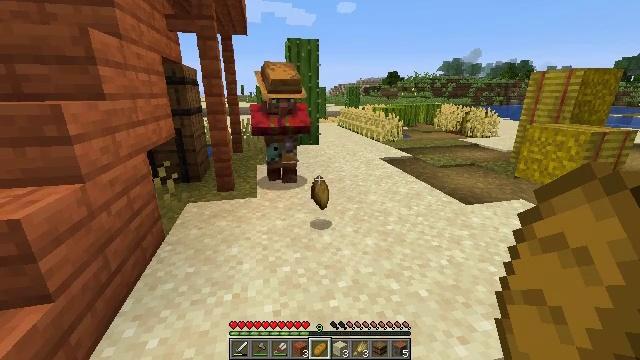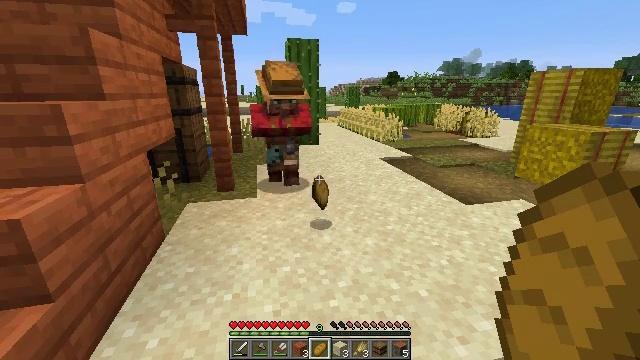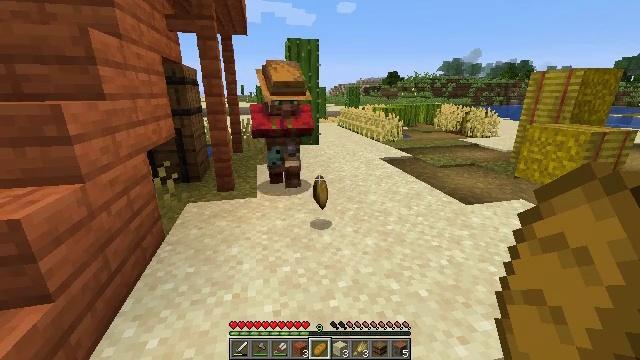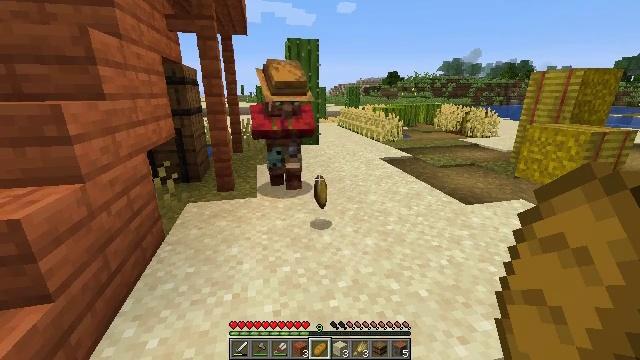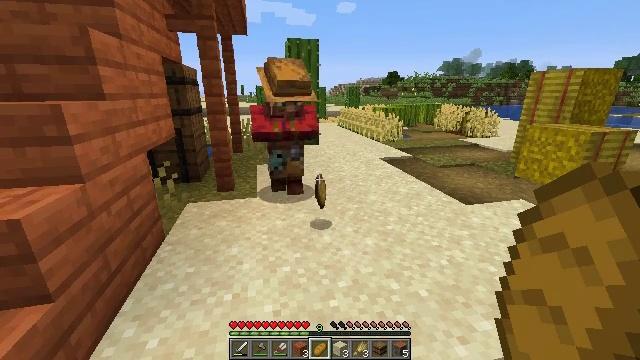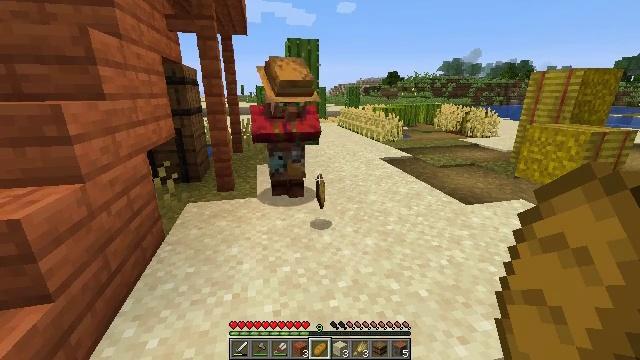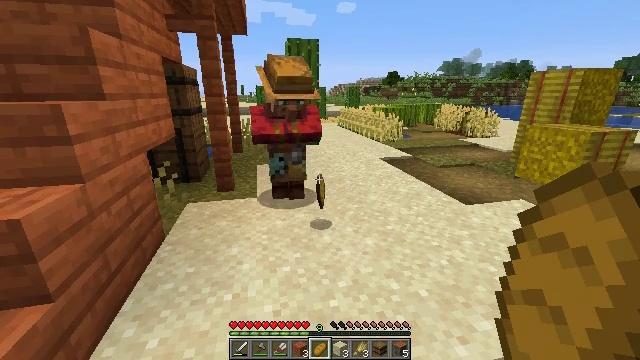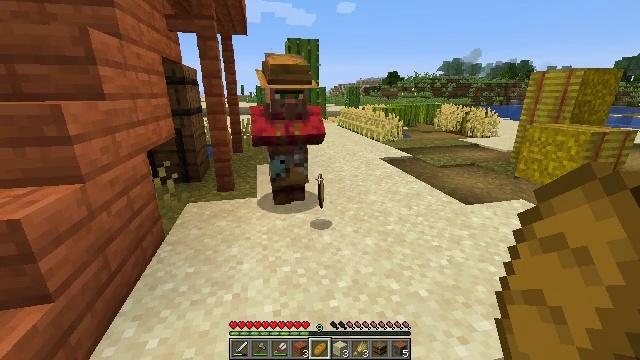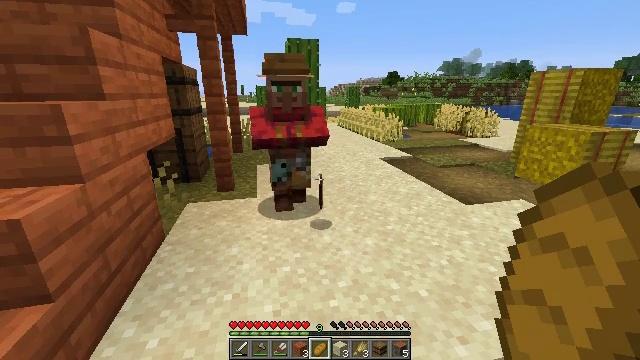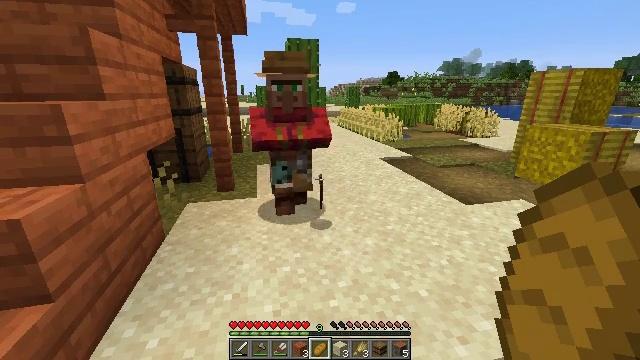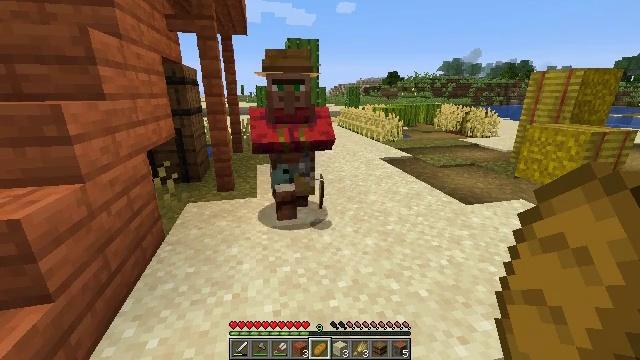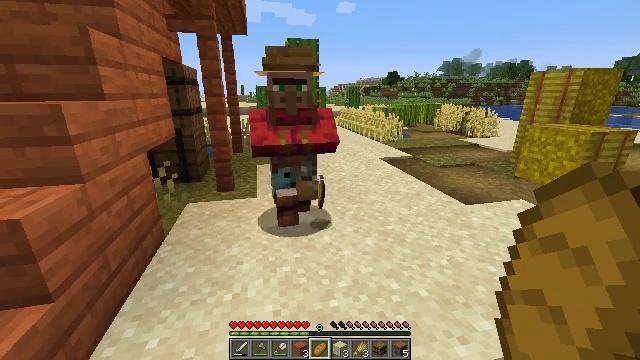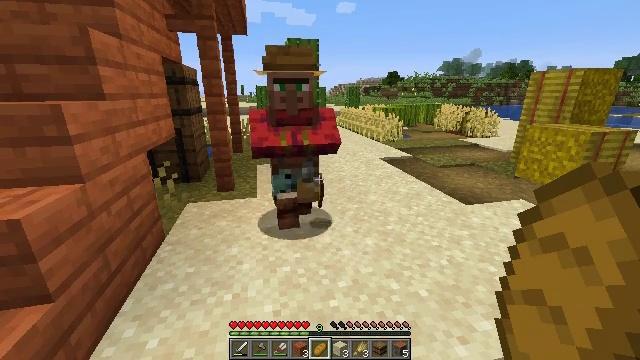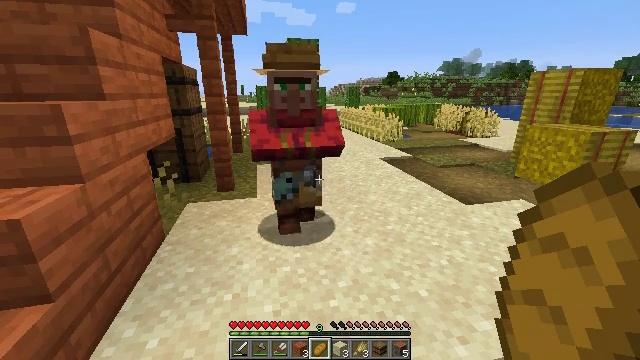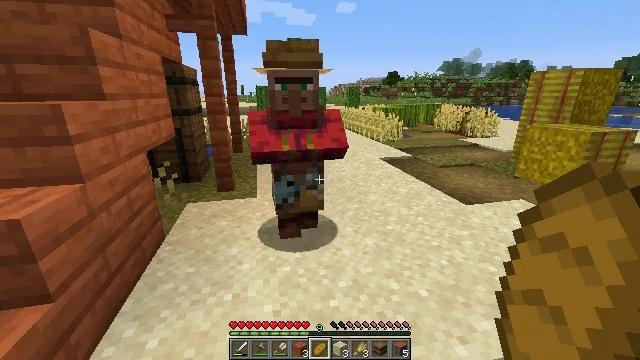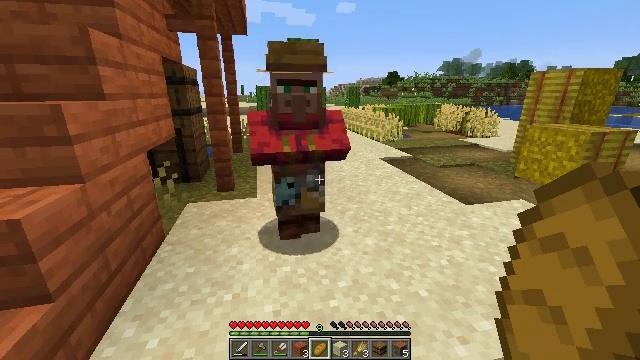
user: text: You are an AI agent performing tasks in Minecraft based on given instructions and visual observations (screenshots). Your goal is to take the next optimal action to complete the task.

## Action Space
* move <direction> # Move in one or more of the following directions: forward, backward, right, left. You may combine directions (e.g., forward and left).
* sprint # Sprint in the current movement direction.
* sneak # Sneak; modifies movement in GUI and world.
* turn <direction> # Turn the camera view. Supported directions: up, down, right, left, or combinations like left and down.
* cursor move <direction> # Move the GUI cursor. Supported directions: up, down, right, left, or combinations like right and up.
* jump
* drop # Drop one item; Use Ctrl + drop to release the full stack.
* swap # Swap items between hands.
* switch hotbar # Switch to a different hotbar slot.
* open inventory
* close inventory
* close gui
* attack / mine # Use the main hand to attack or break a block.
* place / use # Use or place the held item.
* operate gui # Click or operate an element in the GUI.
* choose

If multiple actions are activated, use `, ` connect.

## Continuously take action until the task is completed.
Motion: motion action
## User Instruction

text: Destroy the barrel to use elsewhere.
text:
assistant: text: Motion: no_op
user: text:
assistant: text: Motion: no_op
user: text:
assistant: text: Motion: no_op
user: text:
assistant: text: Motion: no_op
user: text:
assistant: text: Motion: no_op
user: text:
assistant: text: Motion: no_op
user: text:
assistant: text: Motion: no_op
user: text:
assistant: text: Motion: no_op
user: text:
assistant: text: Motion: no_op
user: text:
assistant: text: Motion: no_op
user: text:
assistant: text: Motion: no_op
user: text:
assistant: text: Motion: no_op
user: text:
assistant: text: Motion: no_op
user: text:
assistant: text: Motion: no_op
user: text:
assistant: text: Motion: no_op
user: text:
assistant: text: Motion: no_op
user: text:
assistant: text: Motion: no_op
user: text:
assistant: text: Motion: no_op
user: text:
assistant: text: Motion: no_op
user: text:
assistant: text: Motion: turn left
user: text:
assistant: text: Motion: turn left
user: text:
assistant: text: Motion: turn left
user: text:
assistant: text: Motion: turn left
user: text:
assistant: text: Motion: turn left and up
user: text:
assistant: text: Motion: turn left and up
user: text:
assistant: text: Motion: turn left
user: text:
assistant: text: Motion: turn left
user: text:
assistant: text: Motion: turn left
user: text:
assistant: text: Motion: turn left
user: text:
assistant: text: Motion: turn left